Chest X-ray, PA view. Patient: 33 years old, sex F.
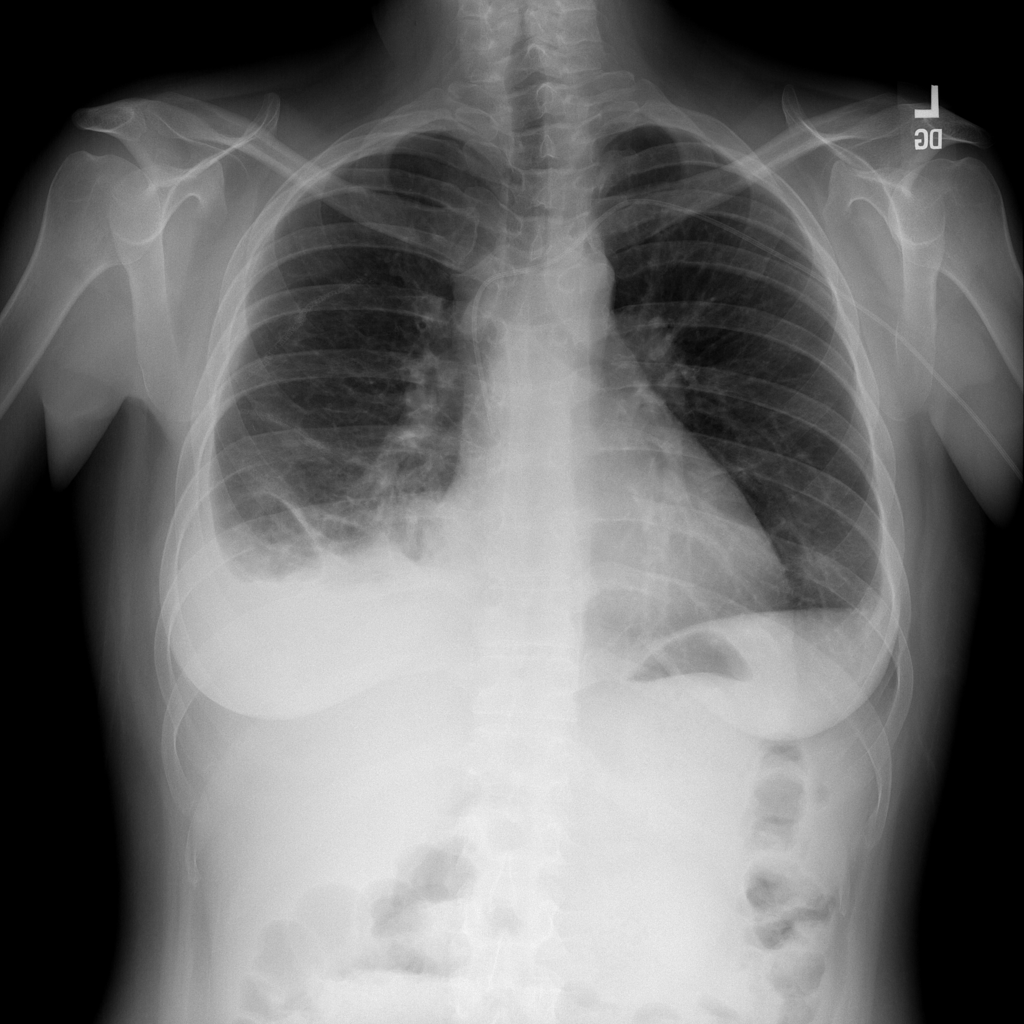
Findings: Atelectasis, Effusion, Infiltration